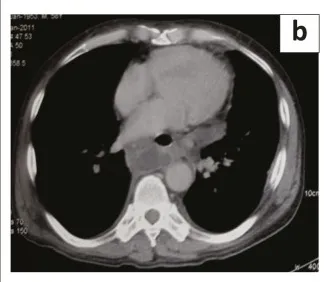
Axial sections of contrast-enhanced CT scan of the chest and abdomen (a-d) show the pseudocyst in the visceral compartment of the mediastinum abutting the superior vena cava (curved arrow in a) and descending thoracic aorta, with anterior displacement of the oesophagus (curved arrow in c). It is extending into the abdomen through the oesophageal hiatus (white arrow in c) where it is seen arising from the body of pancreas (white arrow in d). Ascites (curved arrow in d), bilateral pleural effusions and left lower lobe consolidation (asterisk in c) are also noted.
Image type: radiology (ct)